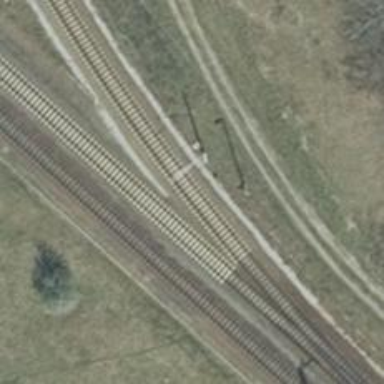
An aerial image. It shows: Railway signal.